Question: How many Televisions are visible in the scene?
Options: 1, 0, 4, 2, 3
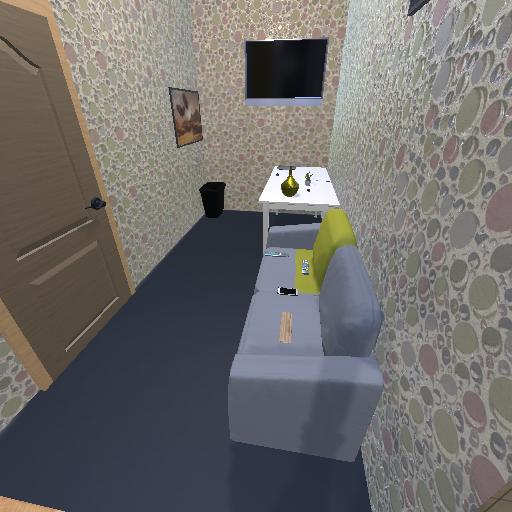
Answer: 1